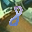
Label: 8